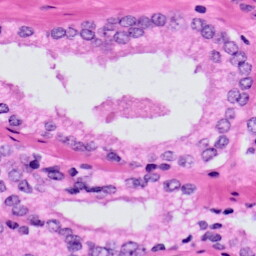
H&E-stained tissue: Prostate